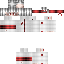
A female skeleton skin with pale skin, wearing brown helmet dressed in a red robe top and red pants, featuring a closed mouth.